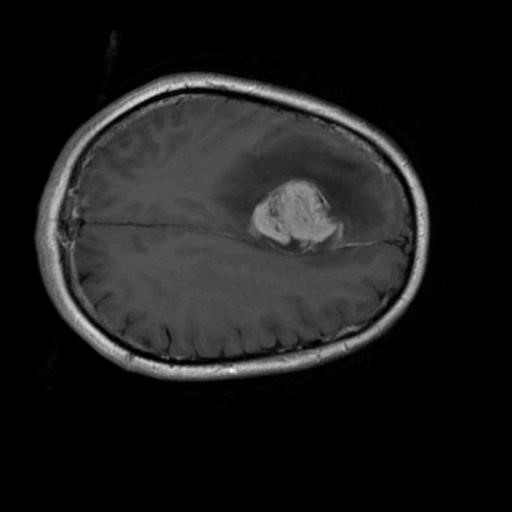
Label: brain_menin